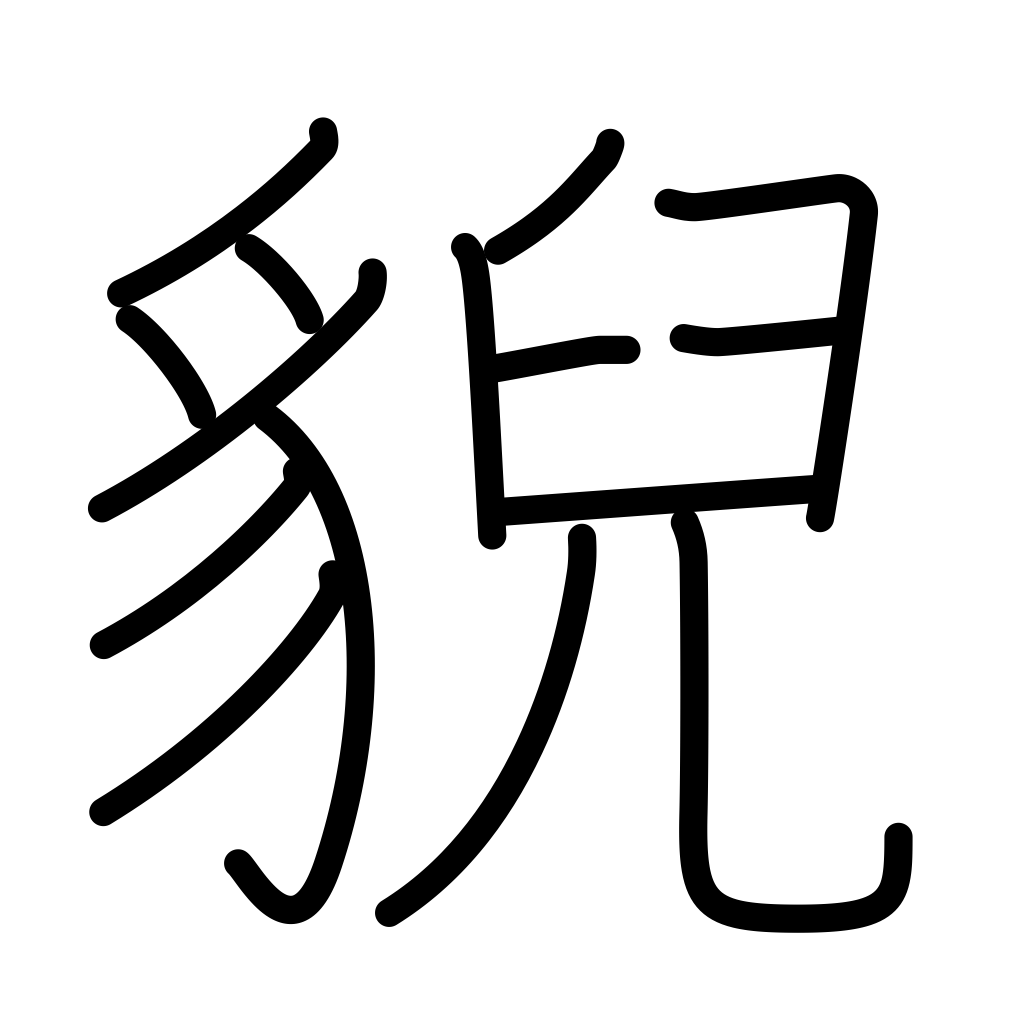
Meaning: lion, wild beast, wild horse